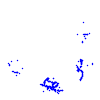
Particle: proton